Field crop: tomato
Growth stage: 1
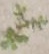
Species: portulaca